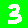
Digit: 3